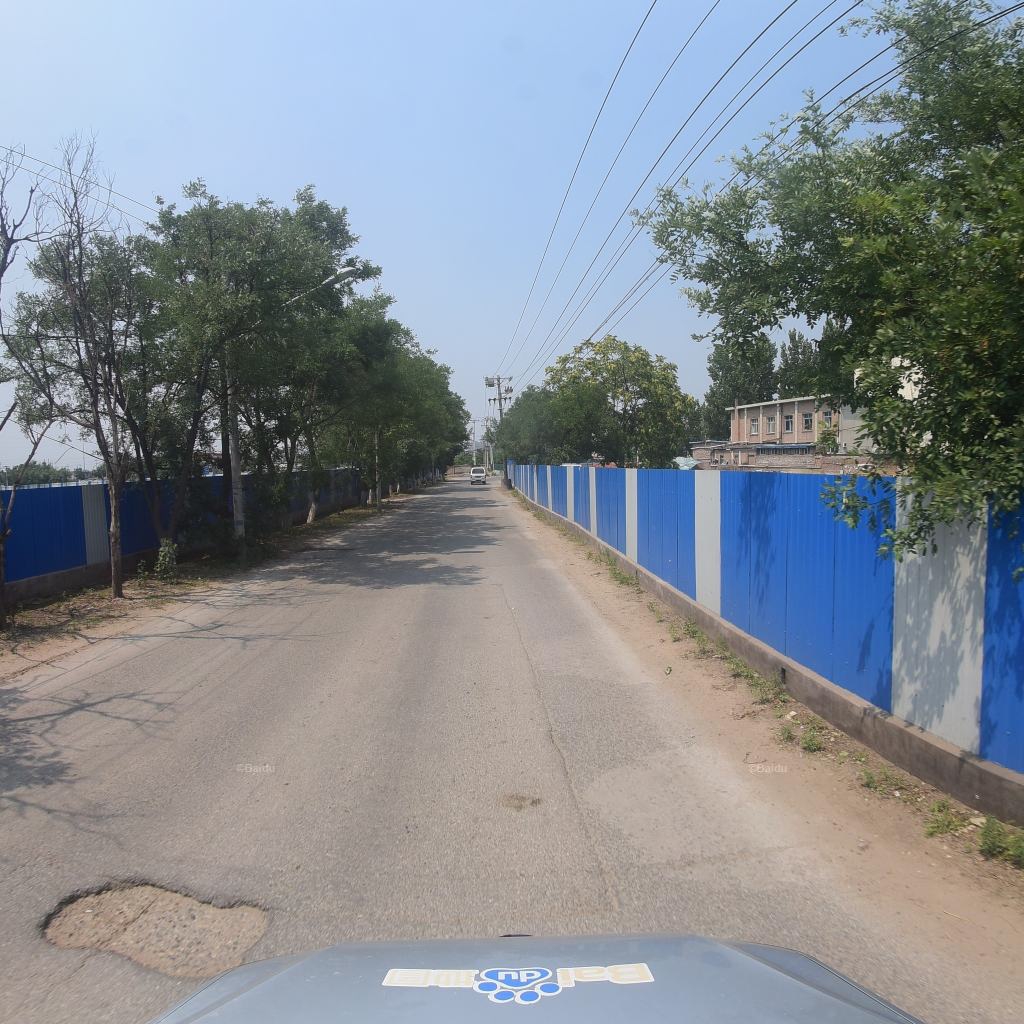
Region: Fengtai
Road damage annotations: longitudinal crack, pothole